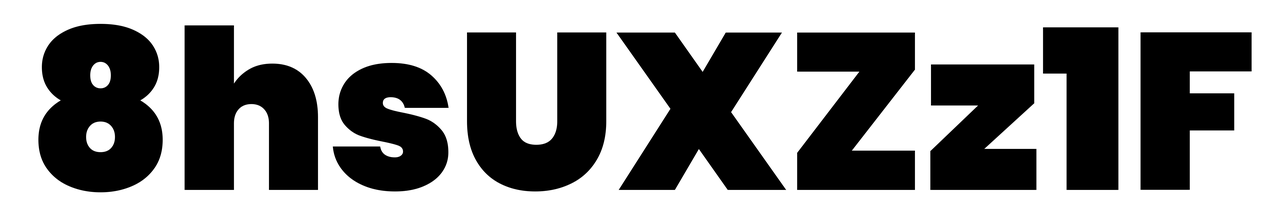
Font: Poppins-Black